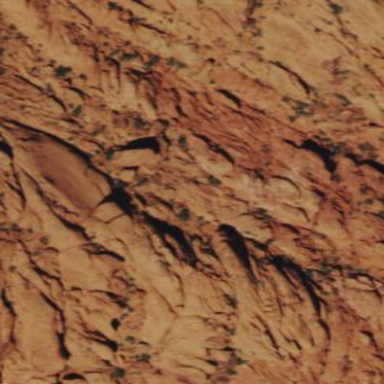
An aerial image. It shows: Red cliff in natural setting.